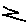
Label: zigzag